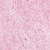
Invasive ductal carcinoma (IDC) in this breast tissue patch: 0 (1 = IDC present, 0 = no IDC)